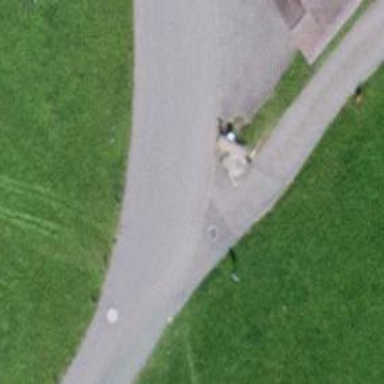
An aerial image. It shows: Bench.